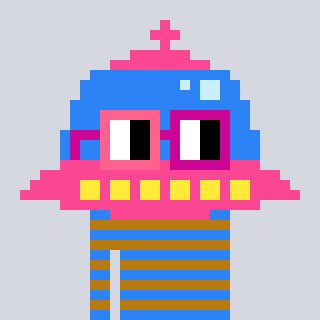
a pixel art character with square pink and red glasses, a ufo-shaped head and a gold-colored body on a cool background